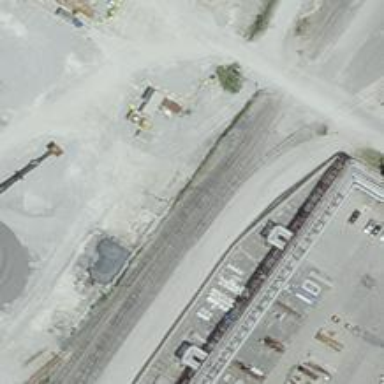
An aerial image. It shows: Railway yard used for servicing trains.